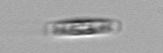
Label: pennate